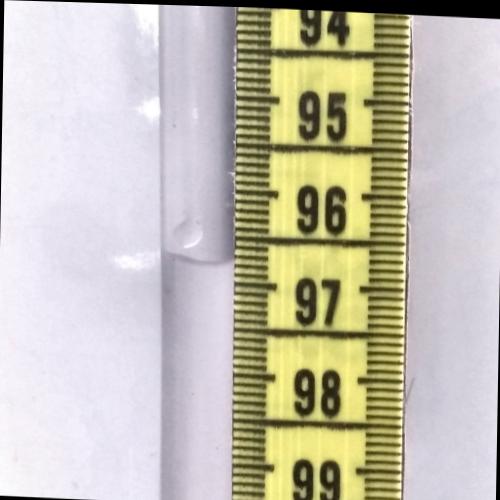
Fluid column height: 96.8 cm